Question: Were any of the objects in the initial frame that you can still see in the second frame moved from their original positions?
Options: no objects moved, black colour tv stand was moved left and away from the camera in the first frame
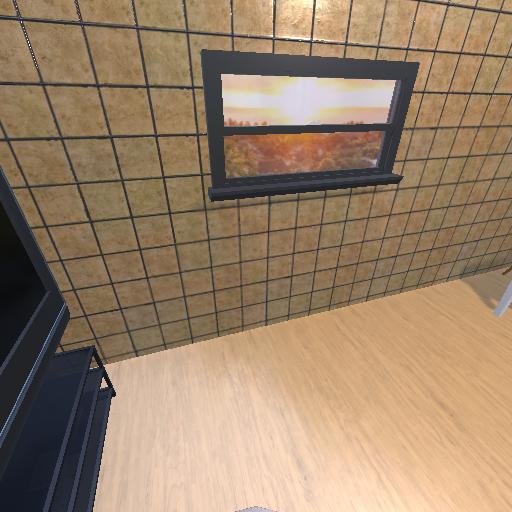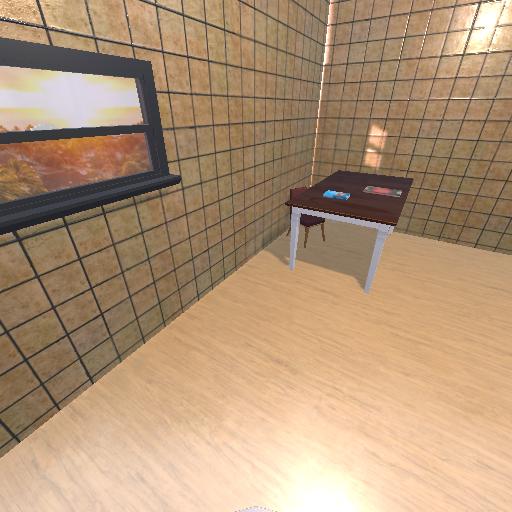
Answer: no objects moved